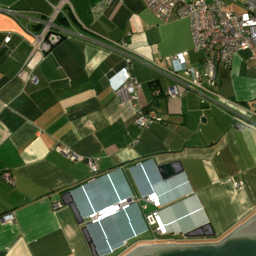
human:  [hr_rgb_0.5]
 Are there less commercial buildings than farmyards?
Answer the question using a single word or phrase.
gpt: no

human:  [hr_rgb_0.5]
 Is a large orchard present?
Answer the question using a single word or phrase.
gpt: yes

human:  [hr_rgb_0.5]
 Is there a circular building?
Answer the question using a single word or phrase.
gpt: yes

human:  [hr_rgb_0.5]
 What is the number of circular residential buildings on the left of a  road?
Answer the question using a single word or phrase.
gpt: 20

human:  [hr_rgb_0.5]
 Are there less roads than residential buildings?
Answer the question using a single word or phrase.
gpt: yes

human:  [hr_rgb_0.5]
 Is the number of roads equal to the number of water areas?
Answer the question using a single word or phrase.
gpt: no

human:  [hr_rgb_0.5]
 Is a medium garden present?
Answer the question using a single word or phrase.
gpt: yes

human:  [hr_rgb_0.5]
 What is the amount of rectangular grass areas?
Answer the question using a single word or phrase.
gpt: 10

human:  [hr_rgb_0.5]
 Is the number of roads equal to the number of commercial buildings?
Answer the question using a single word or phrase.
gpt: no

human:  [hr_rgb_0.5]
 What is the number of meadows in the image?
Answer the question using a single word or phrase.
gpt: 1

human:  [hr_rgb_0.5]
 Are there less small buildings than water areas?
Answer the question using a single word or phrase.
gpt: no

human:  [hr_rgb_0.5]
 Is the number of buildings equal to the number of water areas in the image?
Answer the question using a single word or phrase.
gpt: no

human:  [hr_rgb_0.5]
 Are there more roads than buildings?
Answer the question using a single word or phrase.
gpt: no

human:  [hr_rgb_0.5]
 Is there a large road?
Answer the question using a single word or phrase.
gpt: no

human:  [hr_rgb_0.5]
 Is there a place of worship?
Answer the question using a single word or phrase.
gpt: yes

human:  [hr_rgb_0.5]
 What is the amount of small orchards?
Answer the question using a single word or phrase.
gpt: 0

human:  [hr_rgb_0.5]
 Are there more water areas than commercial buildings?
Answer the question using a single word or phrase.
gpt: yes

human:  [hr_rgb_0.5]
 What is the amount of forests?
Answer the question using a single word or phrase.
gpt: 19

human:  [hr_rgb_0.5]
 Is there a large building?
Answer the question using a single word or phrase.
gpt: yes

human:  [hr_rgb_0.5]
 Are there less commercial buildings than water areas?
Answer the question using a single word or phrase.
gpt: yes

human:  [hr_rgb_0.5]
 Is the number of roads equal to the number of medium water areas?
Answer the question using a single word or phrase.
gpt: no

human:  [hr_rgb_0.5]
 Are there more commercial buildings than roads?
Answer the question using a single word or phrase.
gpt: no

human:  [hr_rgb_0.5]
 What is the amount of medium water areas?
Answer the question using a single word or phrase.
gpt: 6

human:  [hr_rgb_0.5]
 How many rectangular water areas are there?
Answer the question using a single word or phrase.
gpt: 16

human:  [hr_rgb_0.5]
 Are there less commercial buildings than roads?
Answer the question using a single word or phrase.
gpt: yes

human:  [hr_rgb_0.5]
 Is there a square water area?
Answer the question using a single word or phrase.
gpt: yes

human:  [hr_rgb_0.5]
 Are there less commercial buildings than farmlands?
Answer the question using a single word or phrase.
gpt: yes

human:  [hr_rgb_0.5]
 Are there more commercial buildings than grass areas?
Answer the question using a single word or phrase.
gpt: no

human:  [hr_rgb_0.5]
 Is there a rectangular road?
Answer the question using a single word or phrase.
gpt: no

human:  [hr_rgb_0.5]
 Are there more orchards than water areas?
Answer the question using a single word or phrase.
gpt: yes

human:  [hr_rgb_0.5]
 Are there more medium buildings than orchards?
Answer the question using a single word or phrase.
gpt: no

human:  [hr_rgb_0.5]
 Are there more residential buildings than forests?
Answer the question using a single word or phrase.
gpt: yes

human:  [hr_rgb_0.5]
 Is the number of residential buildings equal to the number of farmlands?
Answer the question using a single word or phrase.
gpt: no

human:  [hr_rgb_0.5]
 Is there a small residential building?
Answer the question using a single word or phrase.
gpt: yes

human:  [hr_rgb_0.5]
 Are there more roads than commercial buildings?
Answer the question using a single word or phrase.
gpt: yes

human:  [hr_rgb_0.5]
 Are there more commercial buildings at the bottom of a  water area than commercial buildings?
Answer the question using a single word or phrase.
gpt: no